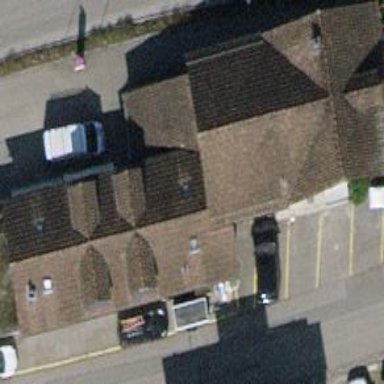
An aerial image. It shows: Commercial train station building.